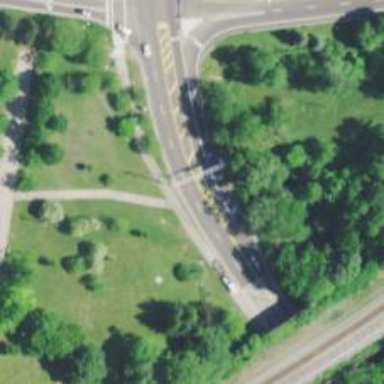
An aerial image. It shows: Secondary road with separate cycleway.